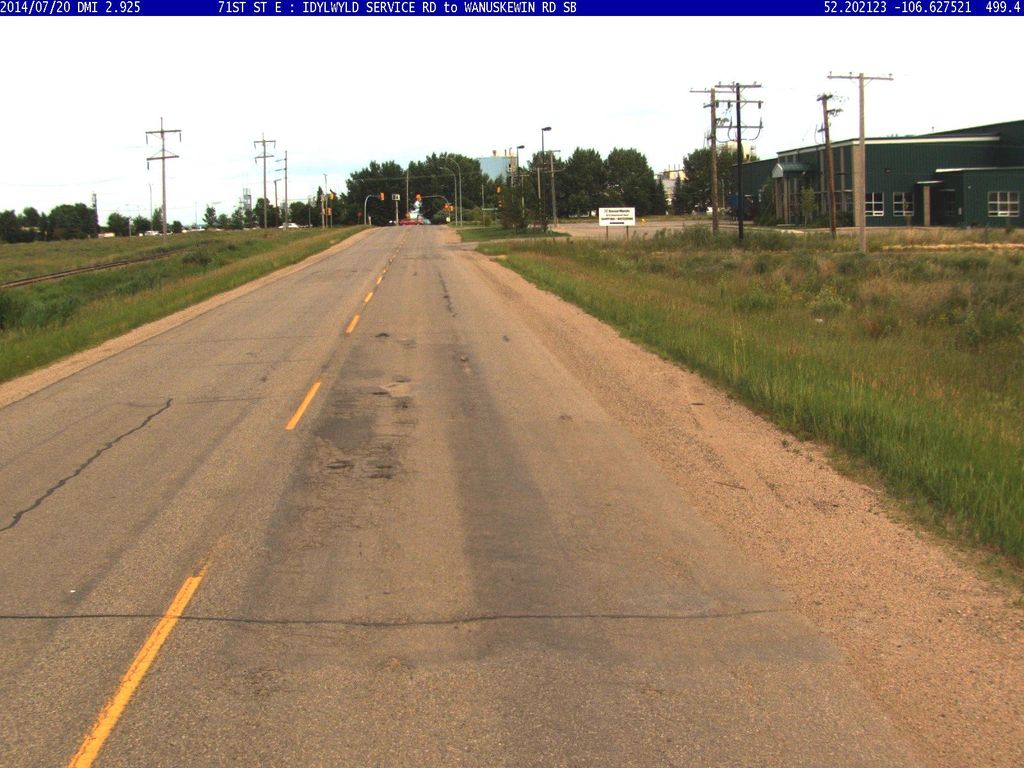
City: saskatoon